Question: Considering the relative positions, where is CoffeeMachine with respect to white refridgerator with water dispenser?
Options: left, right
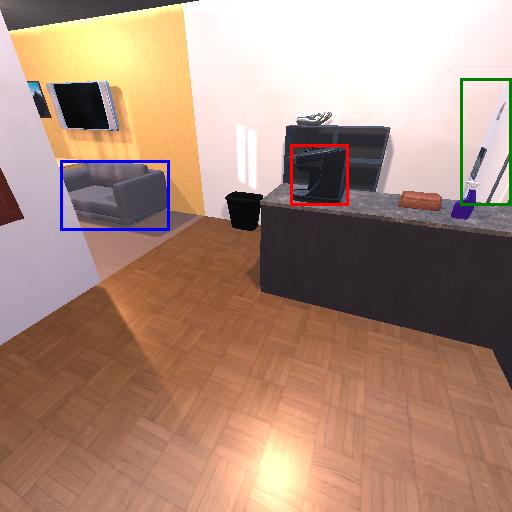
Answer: left